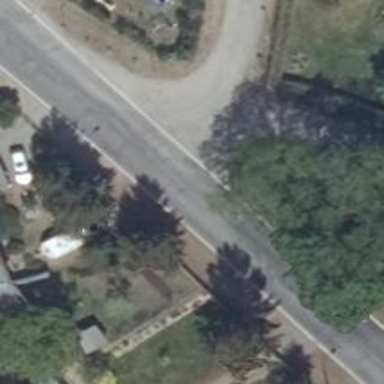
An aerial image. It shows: Secondary road with asphalt surface.